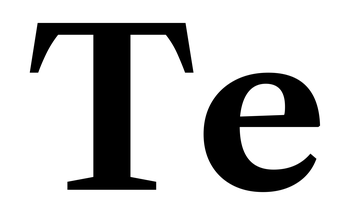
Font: LibreCaslonText_Bold